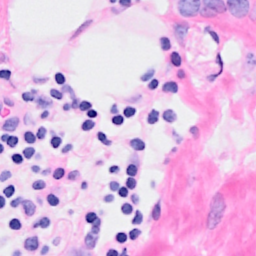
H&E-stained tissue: Breast